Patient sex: M
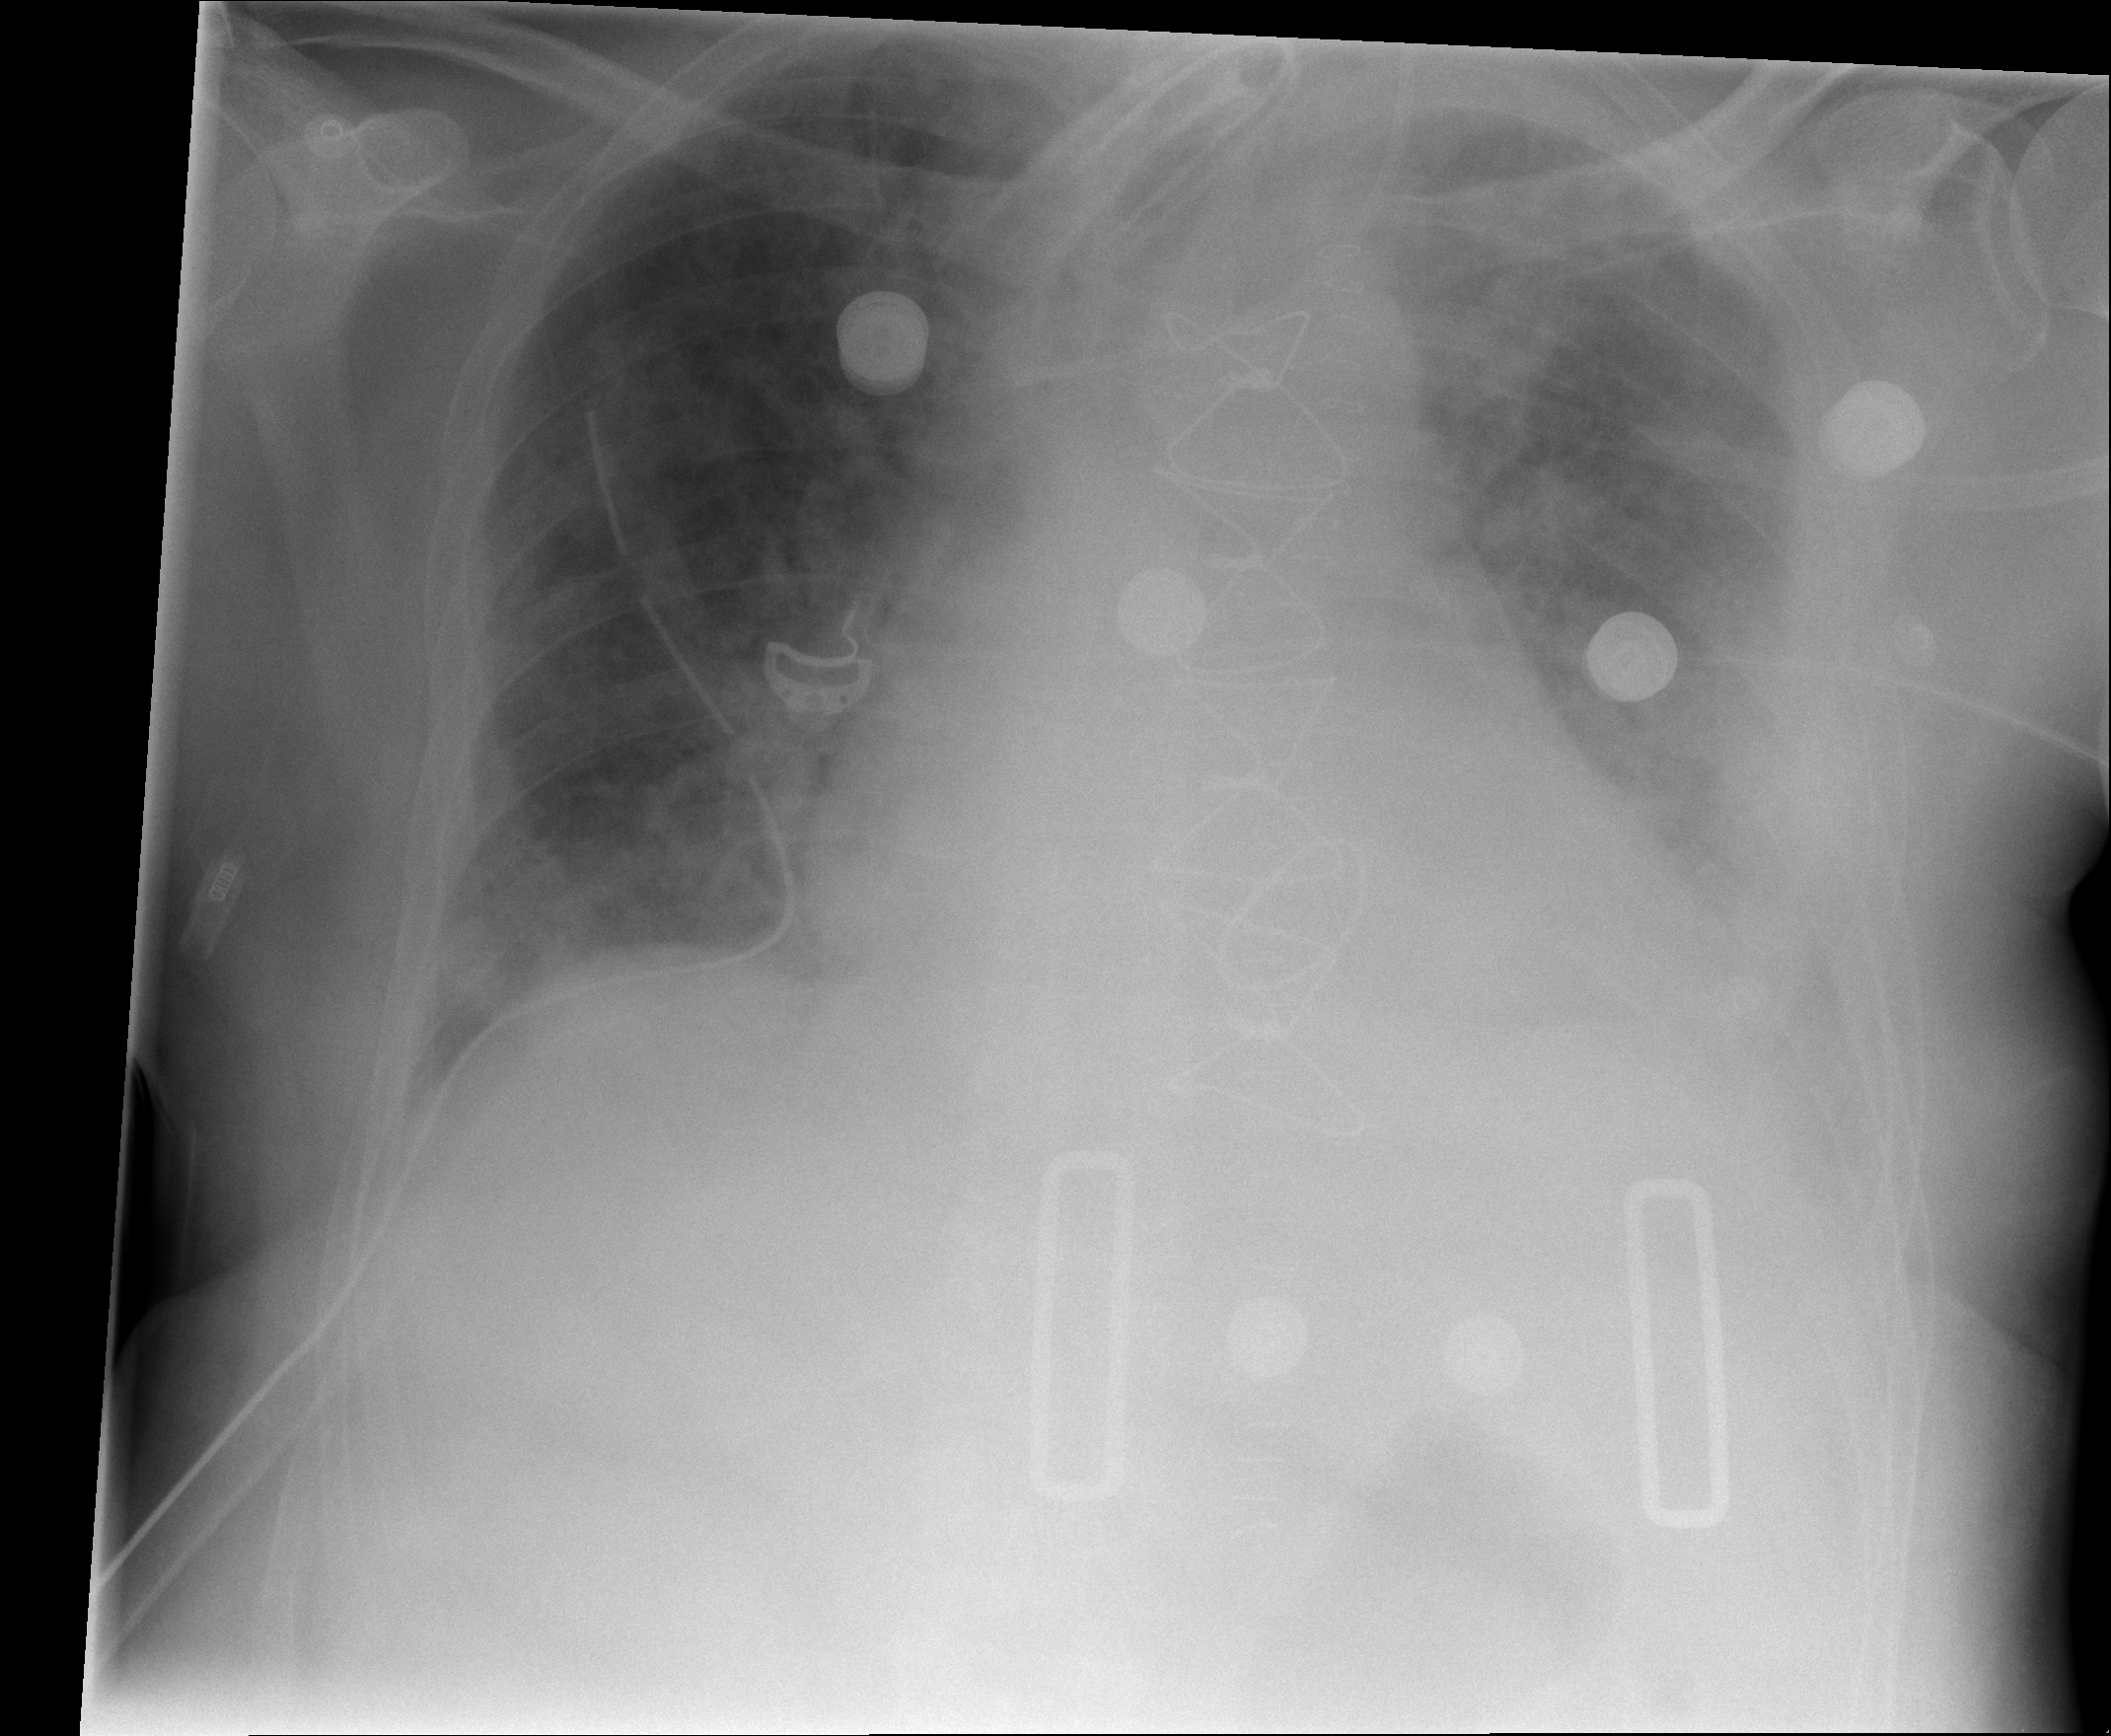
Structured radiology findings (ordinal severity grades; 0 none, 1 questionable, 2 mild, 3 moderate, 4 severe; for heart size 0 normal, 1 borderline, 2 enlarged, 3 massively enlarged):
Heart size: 2
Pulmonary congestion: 3
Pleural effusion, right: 2
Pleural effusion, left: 3
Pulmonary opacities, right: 3
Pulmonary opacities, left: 3
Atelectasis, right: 3
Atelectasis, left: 3